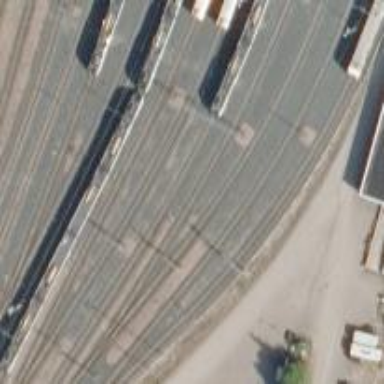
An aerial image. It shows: Railway signal.